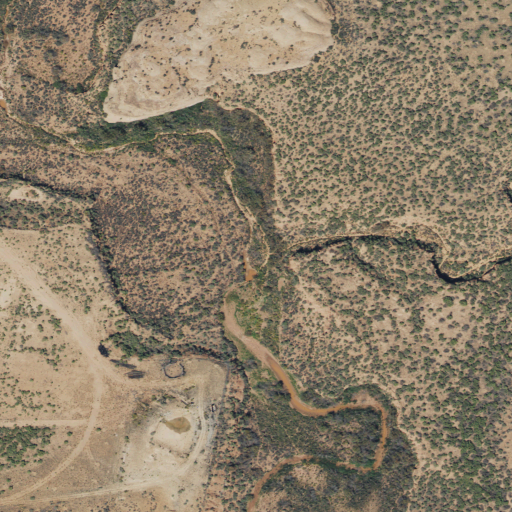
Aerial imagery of valley in Utah named Lopez Gulch containing only shrub